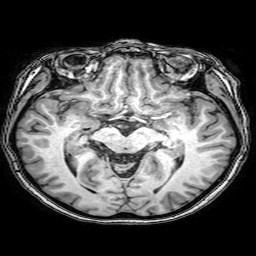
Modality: T1w
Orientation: coronal
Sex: female
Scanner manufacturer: philips
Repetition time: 0.008108 s
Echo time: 0.00372 s